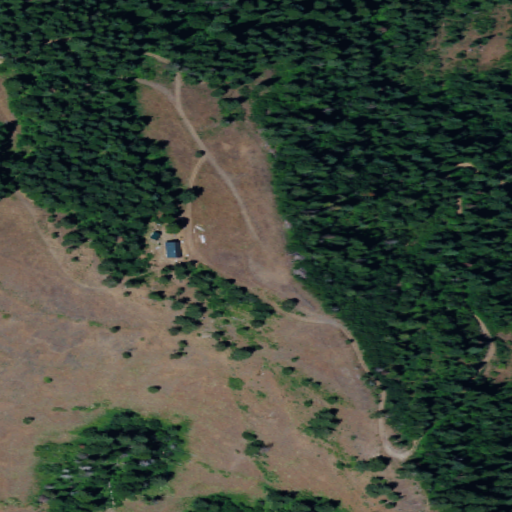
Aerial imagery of mountain in Washington named Lewis Peak containing evergreen forest, grassland, shrub, and open development